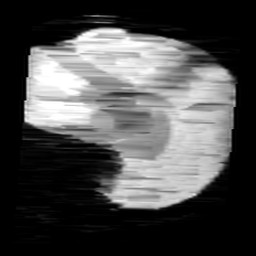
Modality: minIP
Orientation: sagittal
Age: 12
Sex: male
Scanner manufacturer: siemens
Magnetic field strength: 3 T
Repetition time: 0.027 s
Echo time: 0.02 s